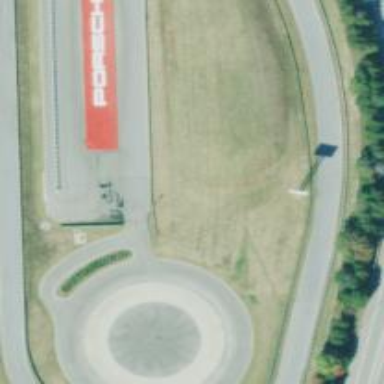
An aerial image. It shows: Motor sport raceway.